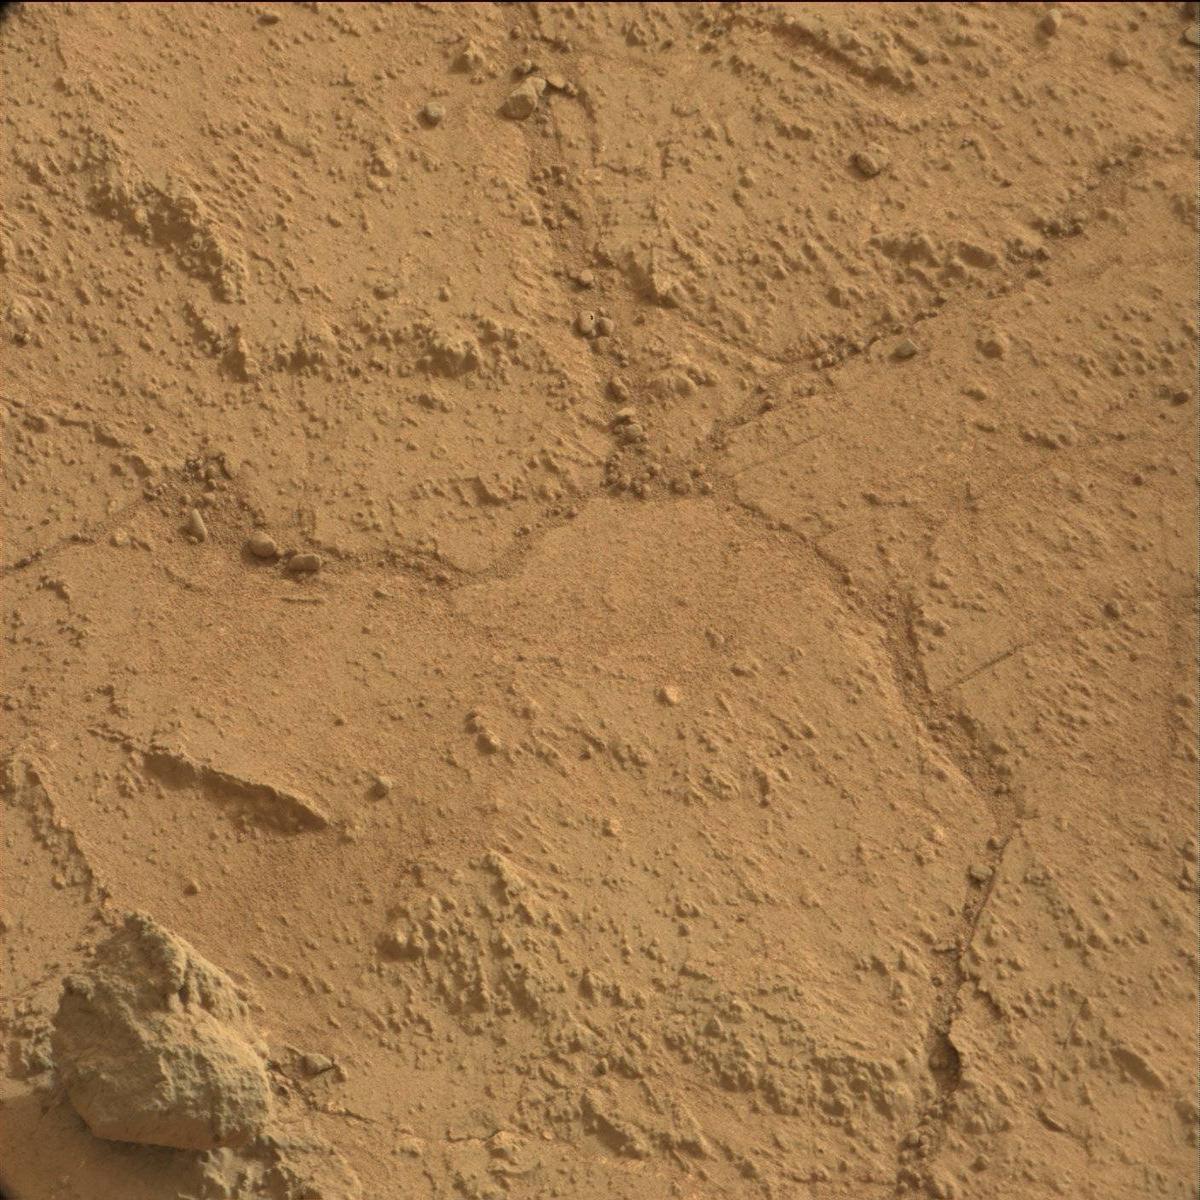
Terrain classes present: Bedrock, Rock, Sand / Soil